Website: macys
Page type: payment
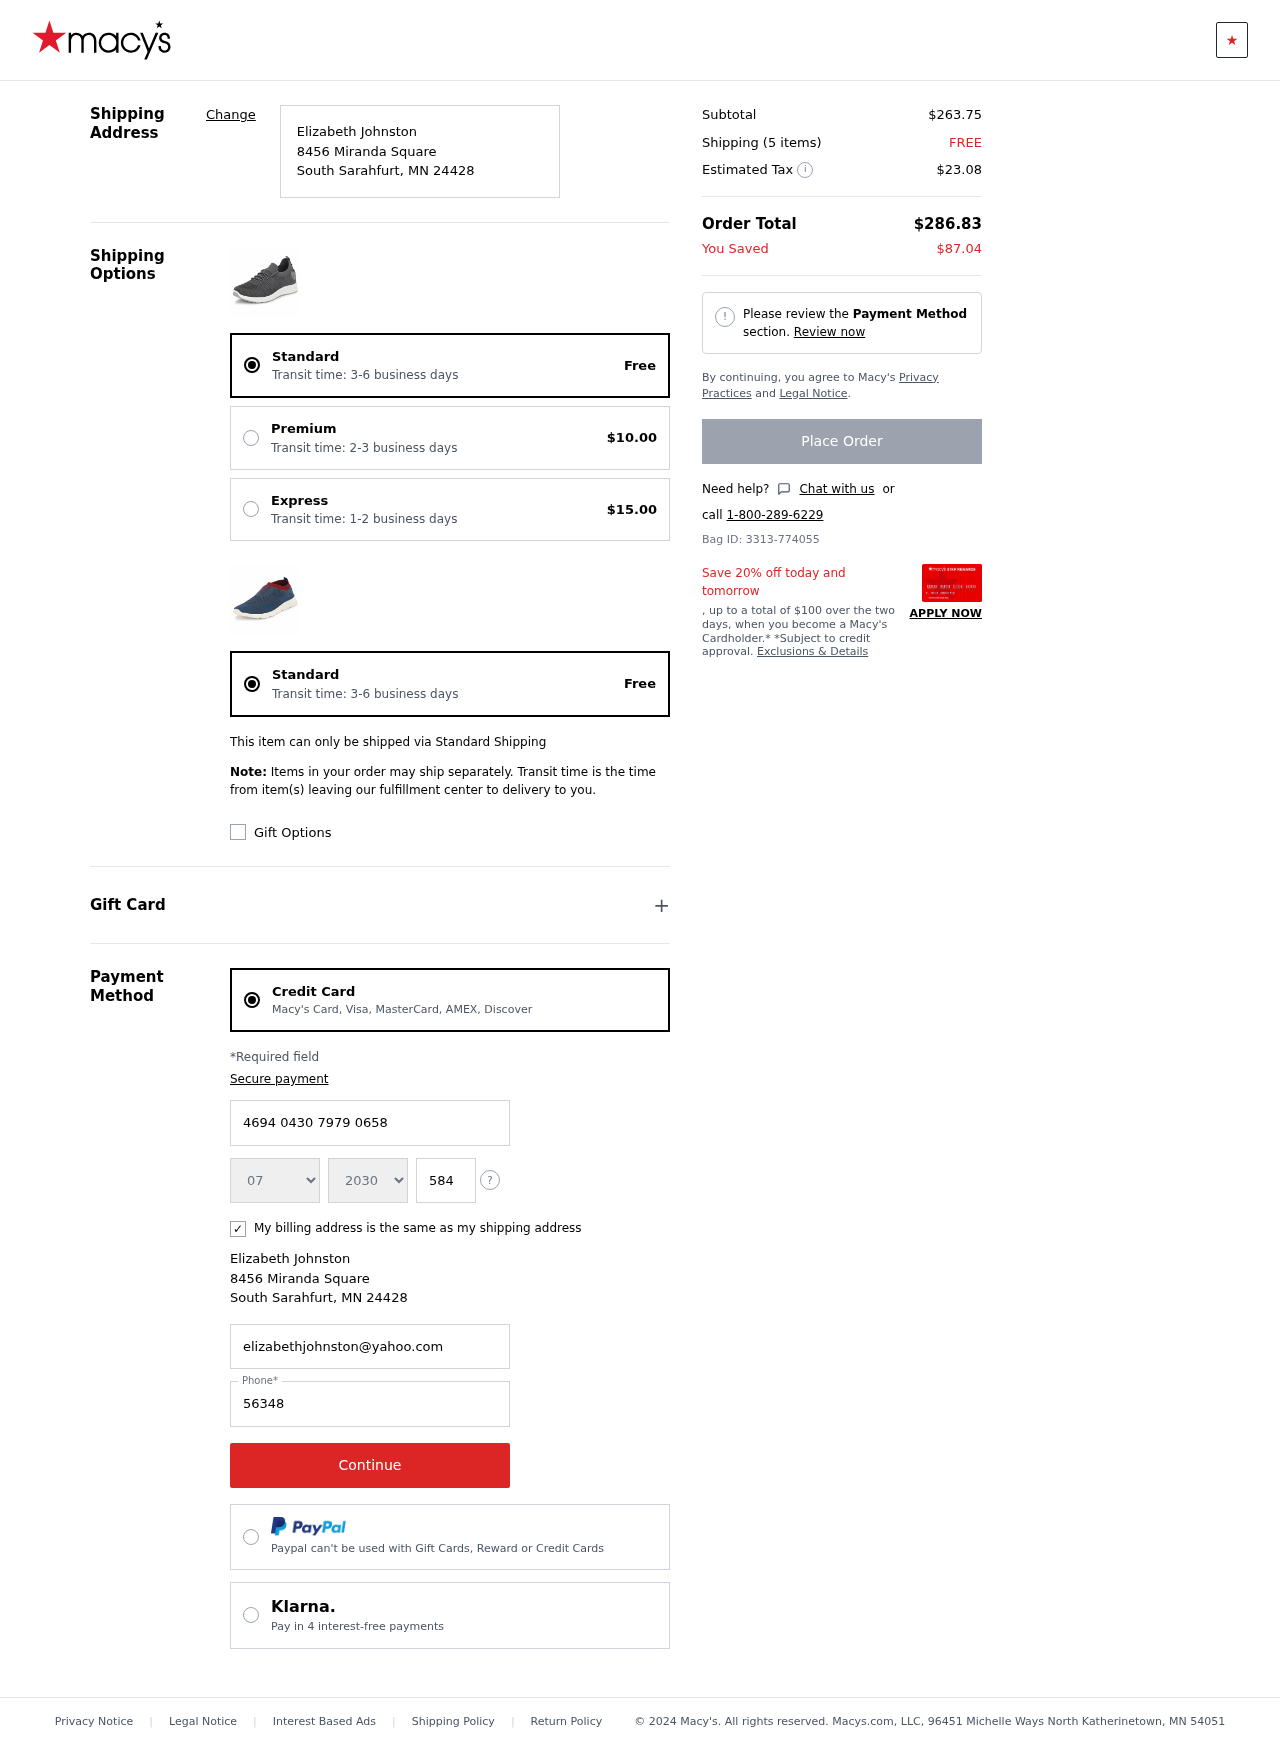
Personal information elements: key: PII_CARD_CVV
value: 584
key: PII_CARD_EXPIRY_MONTH
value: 07
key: PII_CARD_EXPIRY_YEAR
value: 30
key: PII_CARD_NUMBER
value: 4694 0430 7979 0658
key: PII_CITY
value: South Sarahfurt
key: PII_EMAIL
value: elizabethjohnston@yahoo.com
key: PII_FULLNAME
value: Elizabeth Johnston
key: PII_PHONE
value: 5634858623
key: PII_POSTCODE
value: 24428
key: PII_STATE_ABBR
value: MN
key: PII_STREET
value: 8456 Miranda Square
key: PII_FULLNAME2
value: Elizabeth Johnston
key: PII_CITY2
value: South Sarahfurt
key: PII_STATE_ABBR2
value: MN
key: PII_POSTCODE_FULL
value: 24428
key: PII_POSTCODE_NUMERIC
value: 24428
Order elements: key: ORDER_DELIVERY_DATE
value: Transit time: 3-6 business days
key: ORDER_SHIPPING_STANDARD
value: Free
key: ORDER_SHIPPING_PREMIUM
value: $10.00
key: ORDER_SHIPPING_EXPRESS
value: $15.00
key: ORDER_DELIVERY_DATE2
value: Transit time: 3-6 business days
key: ORDER_SHIPPING_STANDARD2
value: Free
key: ORDER_SUBTOTAL
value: $263.75
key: ORDER_NUM_ITEMS
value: Shipping (5 items)
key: ORDER_SHIPPING_COST
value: FREE
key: ORDER_TAX
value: $23.08
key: ORDER_TOTAL
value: $286.83
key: ORDER_SAVINGS
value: $87.04
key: ORDER_ID
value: Bag ID: 3313-774055